Aerial crown-view tile of a tropical tree (Barro Colorado Island, Panama), acquired 20250217:
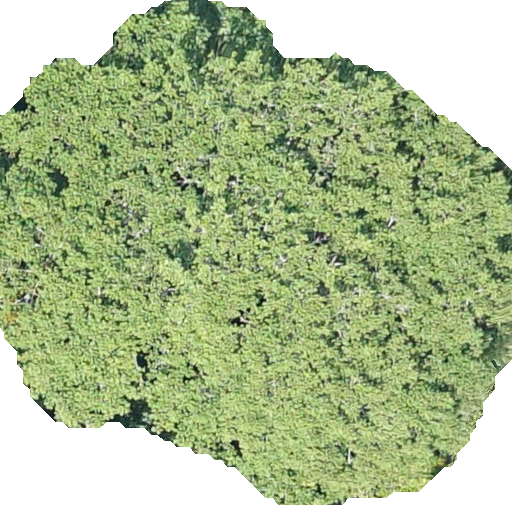
Species: Sterculia apetala
GBIF accepted scientific name: Sterculia apetala
Crown area: 297.984 m²